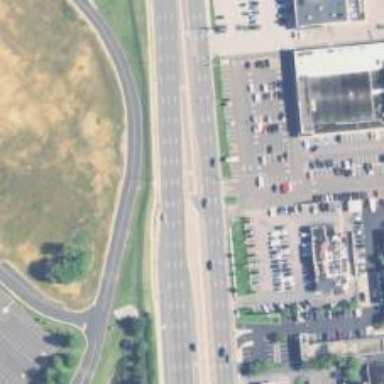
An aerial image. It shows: Trunk link highway.